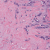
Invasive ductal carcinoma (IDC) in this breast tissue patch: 1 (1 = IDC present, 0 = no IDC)